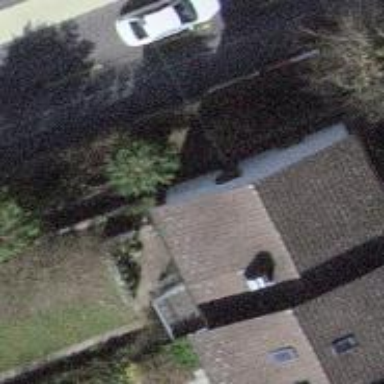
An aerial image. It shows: Gabled-roof terrace building used for residential purposes.